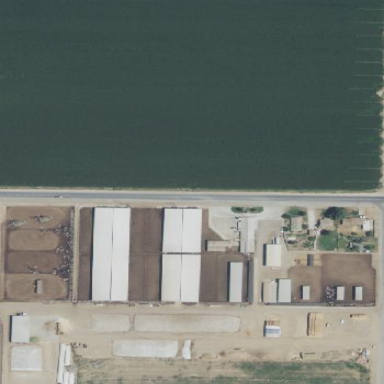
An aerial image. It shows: Farmyard area.